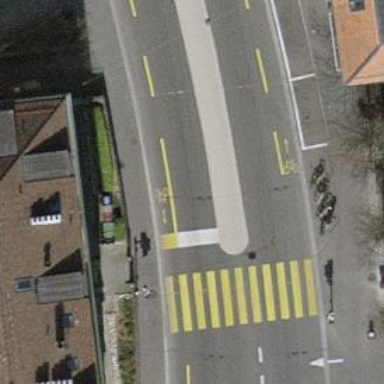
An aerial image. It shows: Asphalt road with primary importance. There are sidewalks on both sides and dedicated lane for cycling on both sides as well.